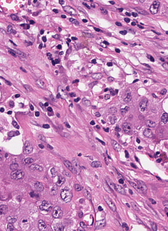
Tumor epithelial tissue: yes
Tumor-associated stroma tissue: yes
Normal tissue: no